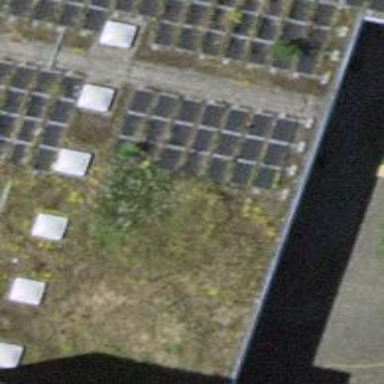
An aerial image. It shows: Solar power generator with photovoltaic panels.